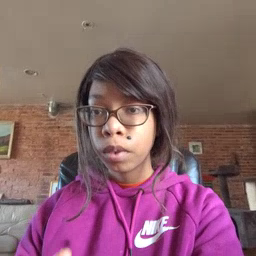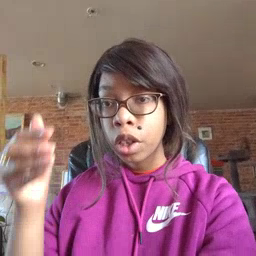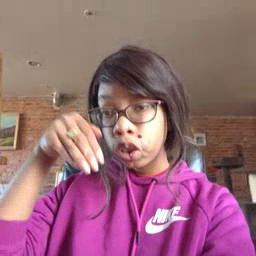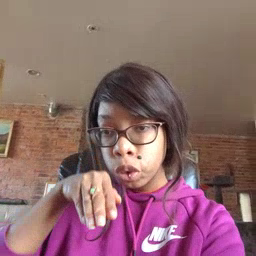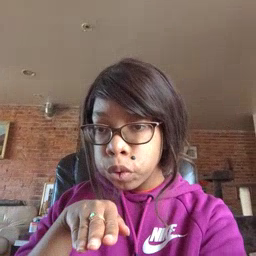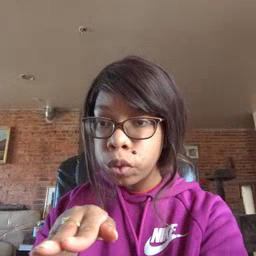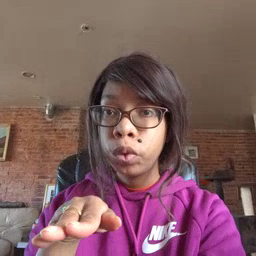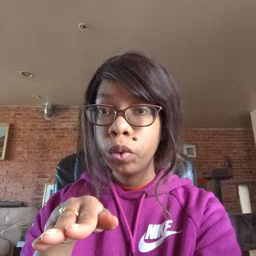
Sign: into